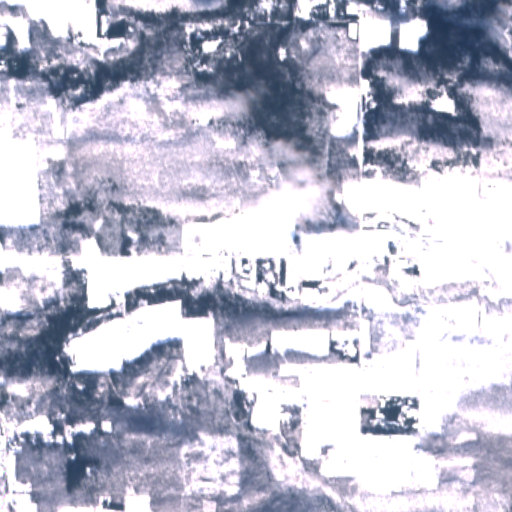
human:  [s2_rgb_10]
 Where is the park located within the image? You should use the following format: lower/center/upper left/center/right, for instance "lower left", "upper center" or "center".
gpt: The park is located in the lower left of the image.
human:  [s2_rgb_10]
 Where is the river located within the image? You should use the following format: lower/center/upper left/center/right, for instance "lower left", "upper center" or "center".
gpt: The river is located in the upper of the image.
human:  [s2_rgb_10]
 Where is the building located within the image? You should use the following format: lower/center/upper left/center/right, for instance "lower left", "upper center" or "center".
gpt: There is no building in the image.